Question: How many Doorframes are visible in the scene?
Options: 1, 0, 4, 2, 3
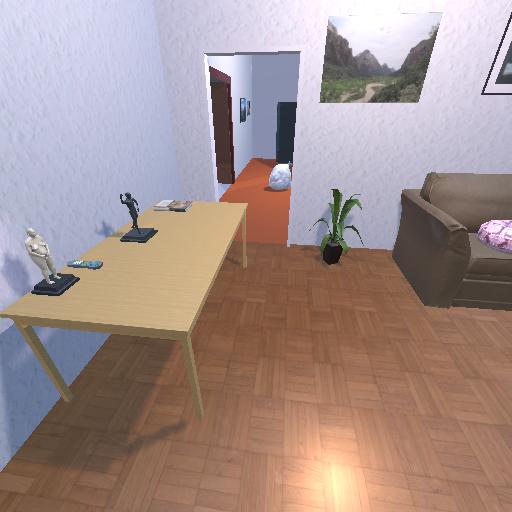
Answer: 1